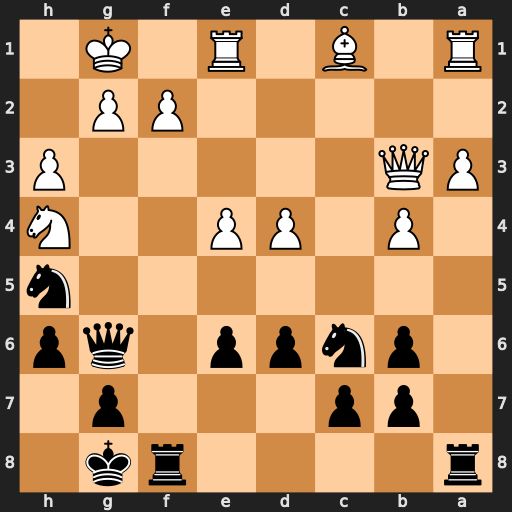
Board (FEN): r4rk1/1pp3p1/1pnpp1qp/7n/1P1PP2N/PQ5P/5PP1/R1B1R1K1
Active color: b
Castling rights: -
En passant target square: -
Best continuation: Qf6 Be3 Qxh4